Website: macys
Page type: customer-info-address
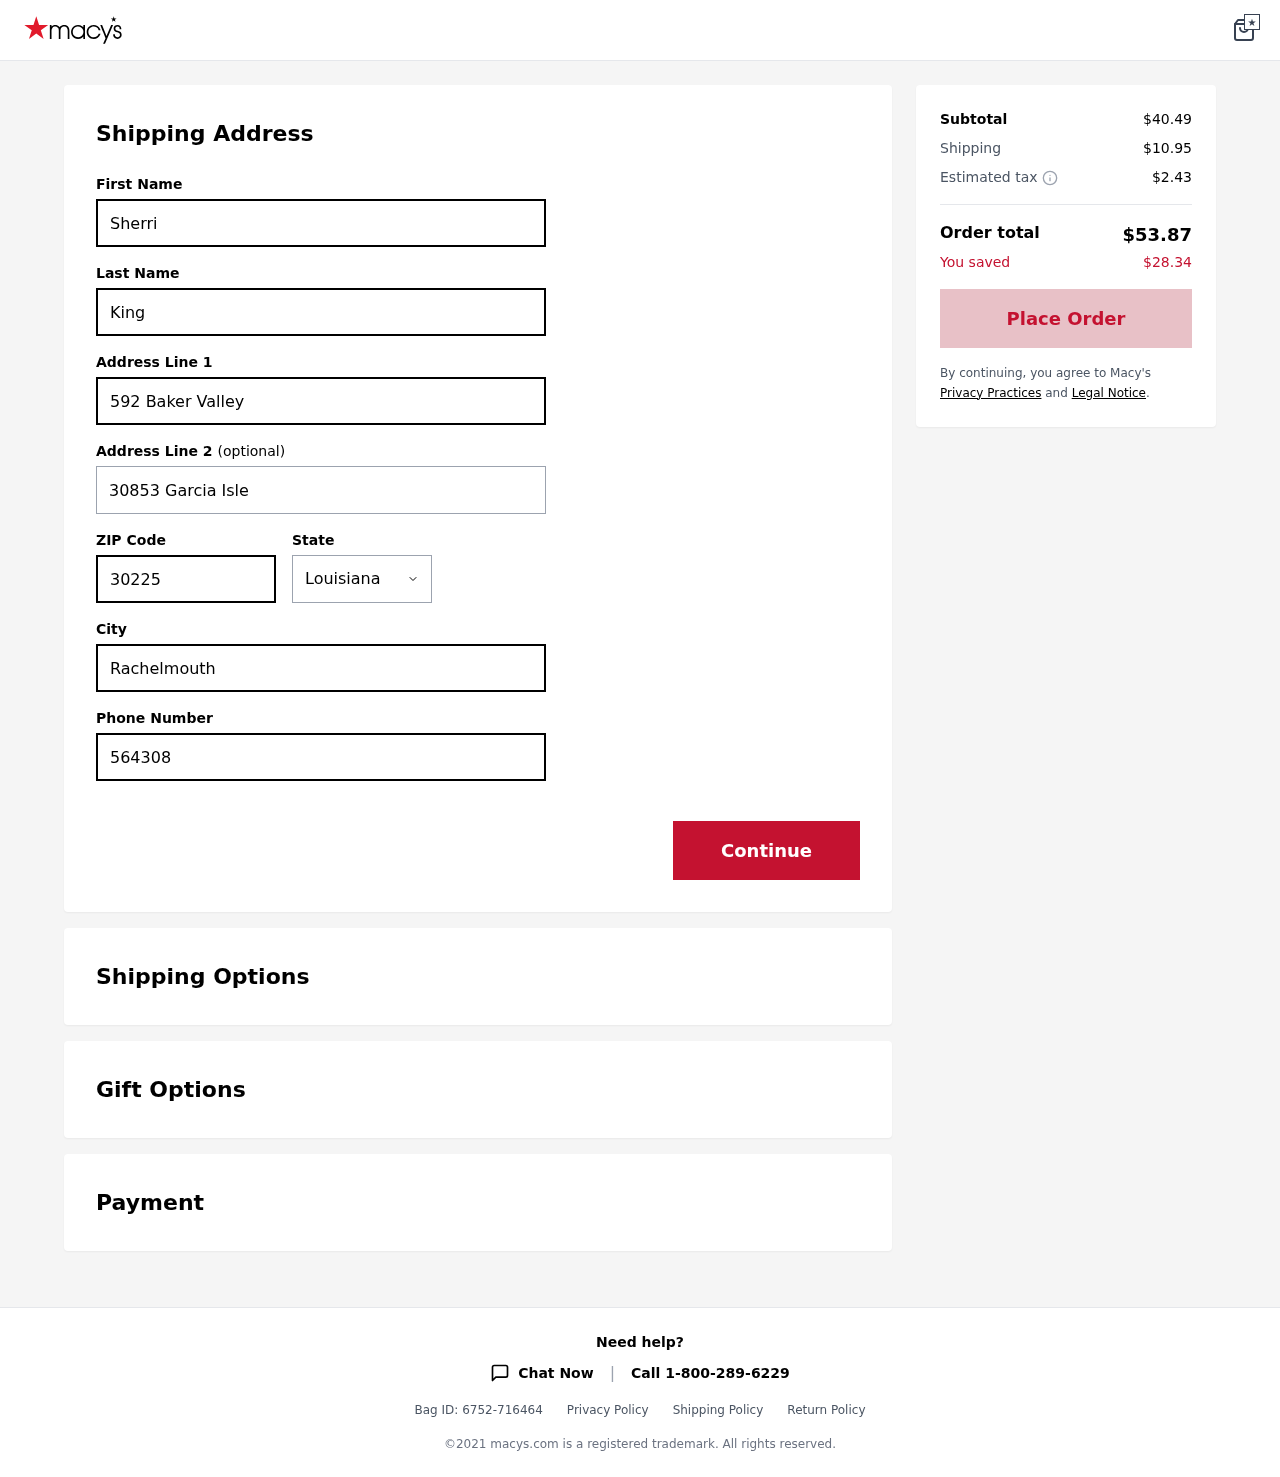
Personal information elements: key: PII_CITY
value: Rachelmouth
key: PII_FIRSTNAME
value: Sherri
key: PII_LASTNAME
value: King
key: PII_PHONE
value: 5643084361
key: PII_POSTCODE
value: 30225
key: PII_STATE
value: Louisiana
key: PII_STREET
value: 592 Baker Valley
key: PII_STREET2
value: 30853 Garcia Isle
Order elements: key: ORDER_SUBTOTAL
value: $40.49
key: ORDER_SHIPPING_COST
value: $10.95
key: ORDER_TAX
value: $2.43
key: ORDER_TOTAL
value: $53.87
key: ORDER_SAVINGS
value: $28.34